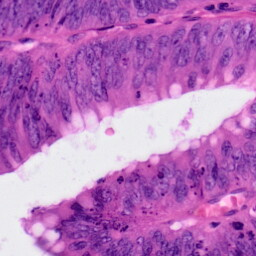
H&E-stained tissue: Colon